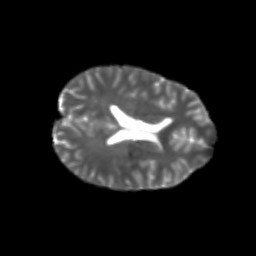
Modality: T2w
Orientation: axial
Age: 20
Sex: male
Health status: healthy
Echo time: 0.074 s